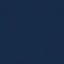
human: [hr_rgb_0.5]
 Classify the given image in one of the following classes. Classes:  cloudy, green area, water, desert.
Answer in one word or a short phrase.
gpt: water